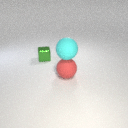
large red rubber sphere below large cyan rubber sphere